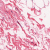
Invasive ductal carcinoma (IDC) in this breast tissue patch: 0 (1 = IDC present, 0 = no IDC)